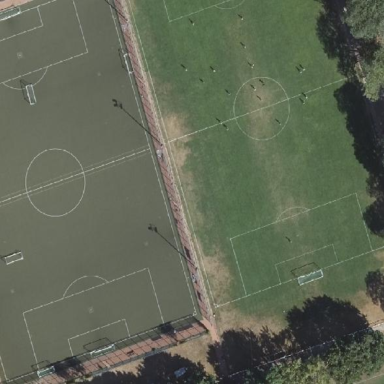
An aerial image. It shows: Grass pitch used for soccer.